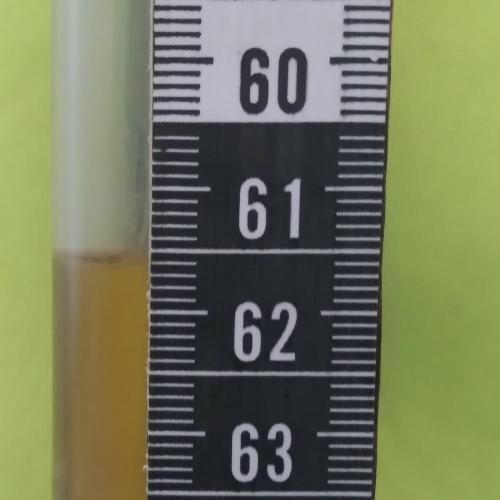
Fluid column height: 61.6 cm